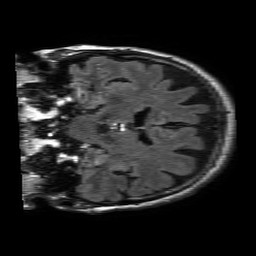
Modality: FLAIR
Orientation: coronal
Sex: male
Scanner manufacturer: philips
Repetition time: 11 s
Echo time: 0.125 s